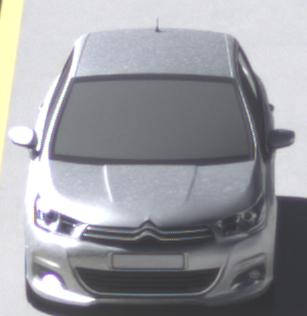
Make: Citroen
Model: C4 VTi 95
Detailed model: C4 (II)
Model produced from: 2012/08
Model produced until: 2013/06
Doors: 5
Color: white
Road condition: dry road
Daytime: morning or afternoon
Contrast: high contrast